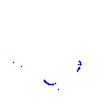
Particle: proton